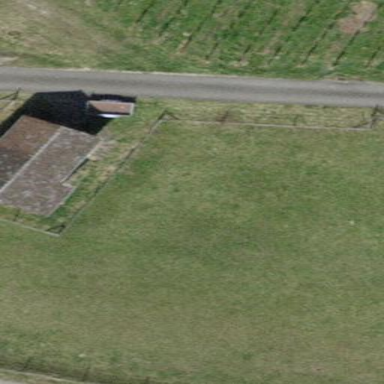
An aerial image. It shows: Shed.